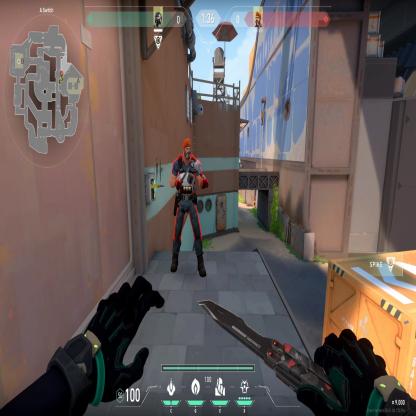
Label: enemy